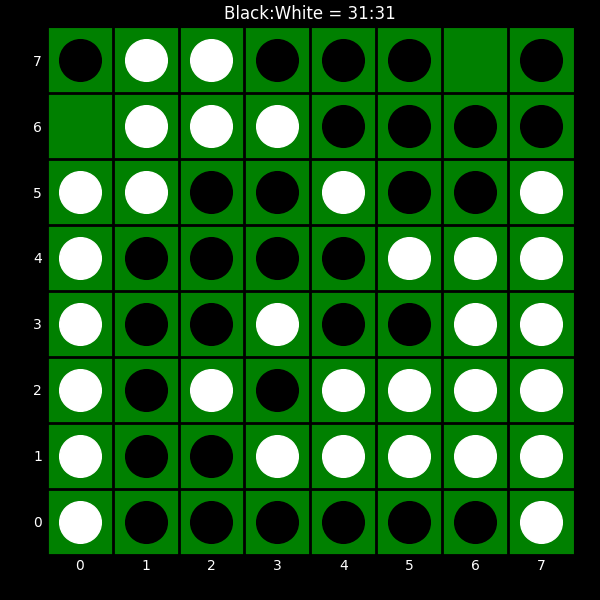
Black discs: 31
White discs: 31